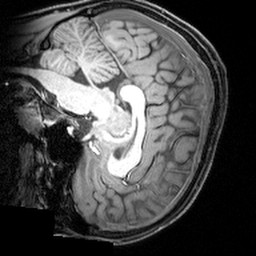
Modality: T1w
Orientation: sagittal
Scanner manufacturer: siemens
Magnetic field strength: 3 T
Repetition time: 1.9 s
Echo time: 0.00397 s